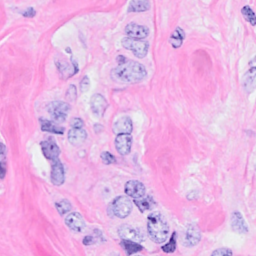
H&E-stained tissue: Breast